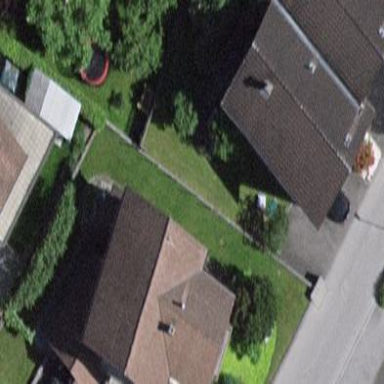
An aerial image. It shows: Detached building.